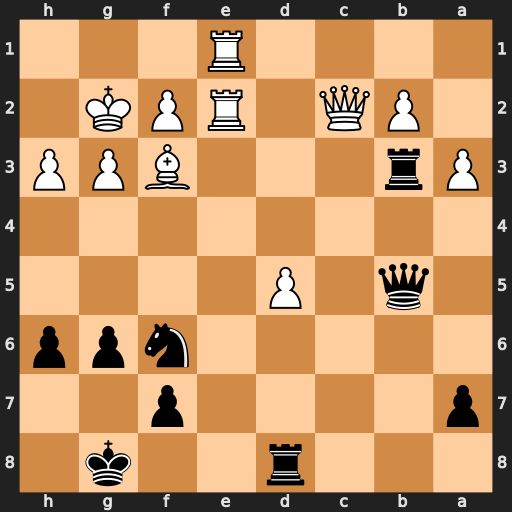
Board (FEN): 3r2k1/p4p2/5npp/1q1P4/8/Pr3BPP/1PQ1RPK1/4R3
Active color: b
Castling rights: -
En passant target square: -
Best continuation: Rxf3 Kxf3 Qxd5+ Re4 Re8